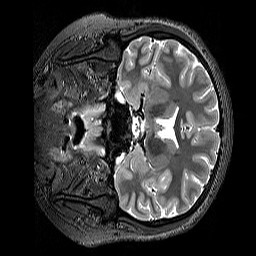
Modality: T2w
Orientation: coronal
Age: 18
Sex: female
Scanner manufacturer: siemens
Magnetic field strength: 3 T
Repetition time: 3.2 s
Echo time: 0.728 s